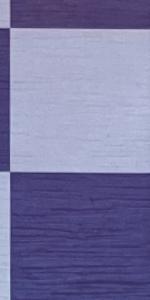
Label: Empty